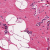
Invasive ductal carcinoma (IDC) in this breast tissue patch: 0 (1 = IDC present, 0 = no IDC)